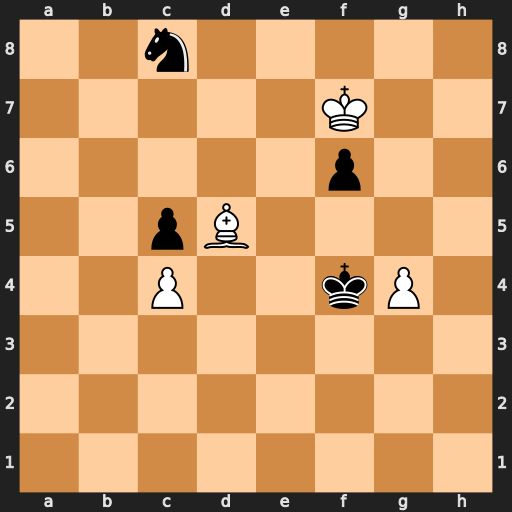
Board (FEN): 2n5/5K2/5p2/2pB4/2P2kP1/8/8/8
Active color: w
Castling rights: -
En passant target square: -
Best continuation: Kxf6 Nd6 g5